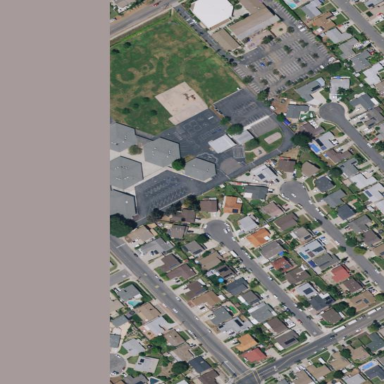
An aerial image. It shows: School.